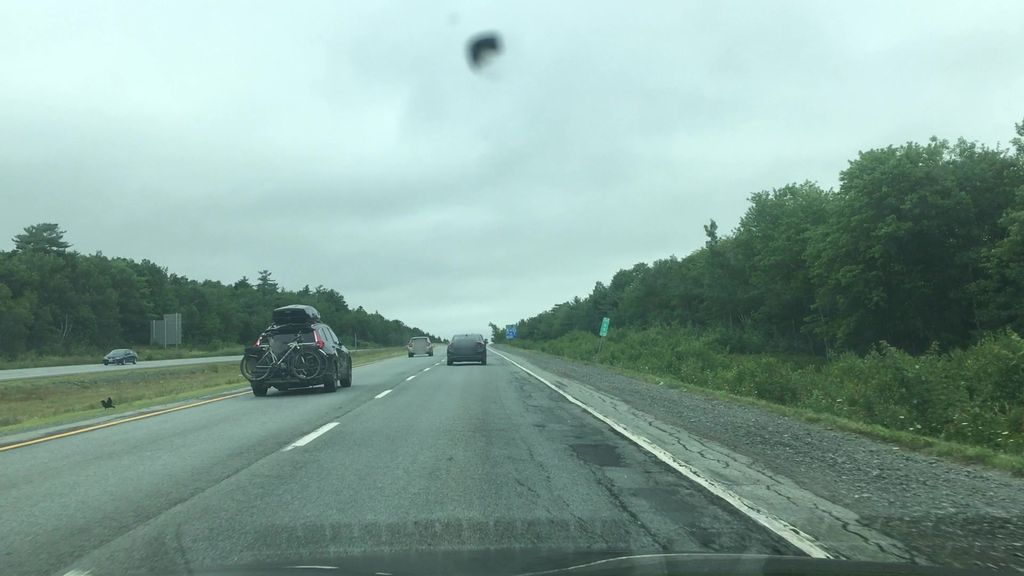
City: halifax